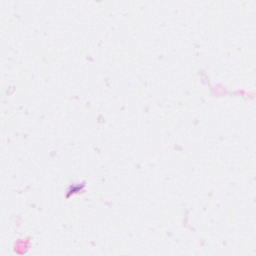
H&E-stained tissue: Breast